Chest X-ray:
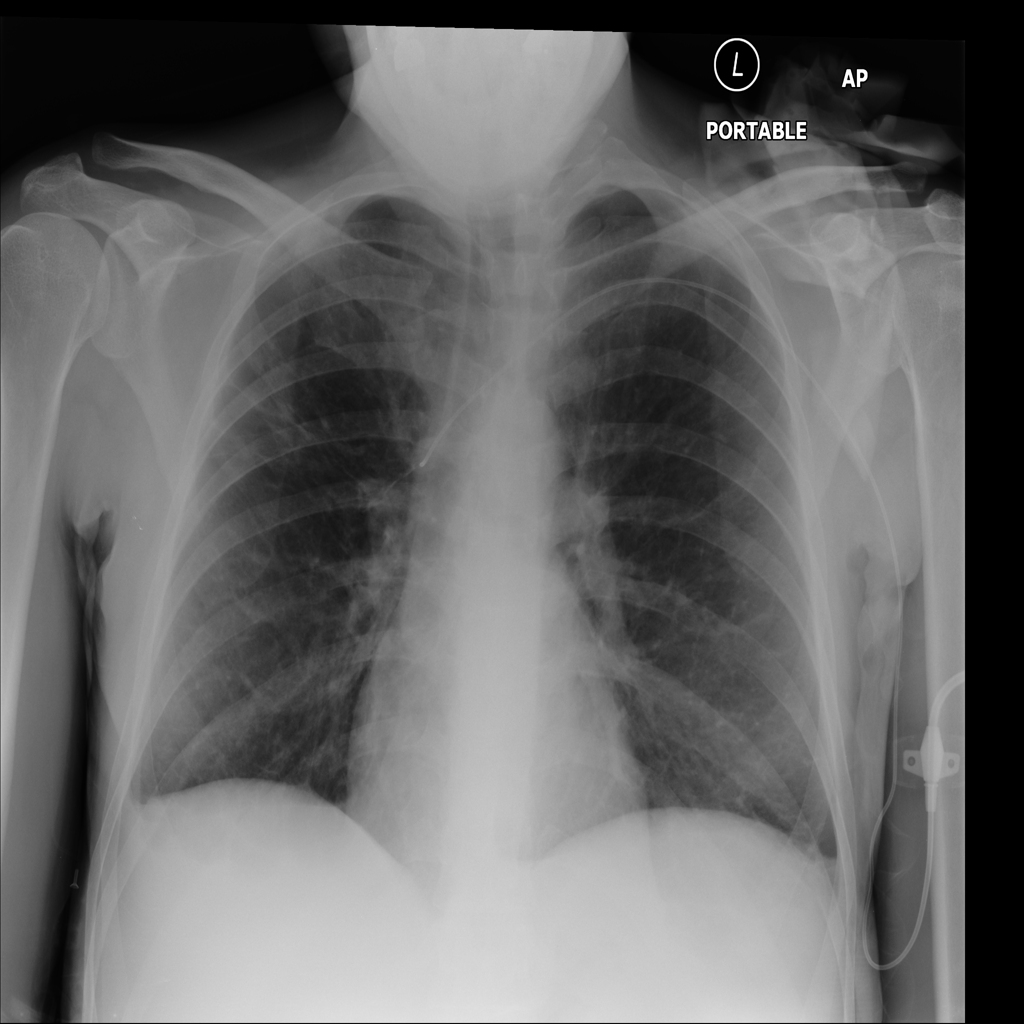
Findings: Fibrosis, Pleural Thickening, Consolidation
No abnormal finding: no